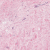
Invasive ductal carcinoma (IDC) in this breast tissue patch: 0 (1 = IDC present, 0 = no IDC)